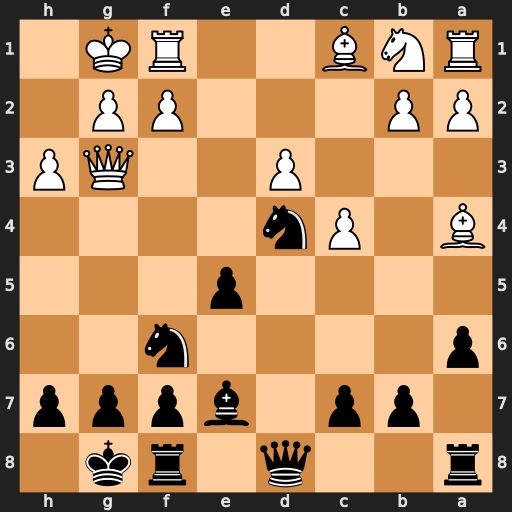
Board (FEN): r2q1rk1/1pp1bppp/p4n2/4p3/B1Pn4/3P2QP/PP3PP1/RNB2RK1
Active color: b
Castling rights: -
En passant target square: -
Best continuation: Ne2+ Kh2 Nxg3